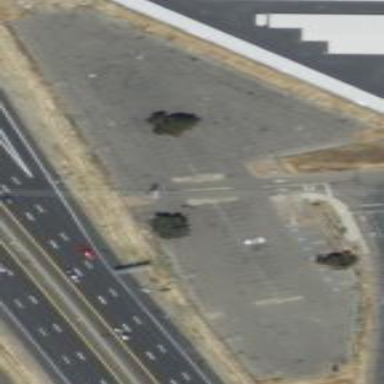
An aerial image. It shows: Surface parking lot with asphalt. It is park and ride facility.